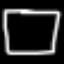
Label: square